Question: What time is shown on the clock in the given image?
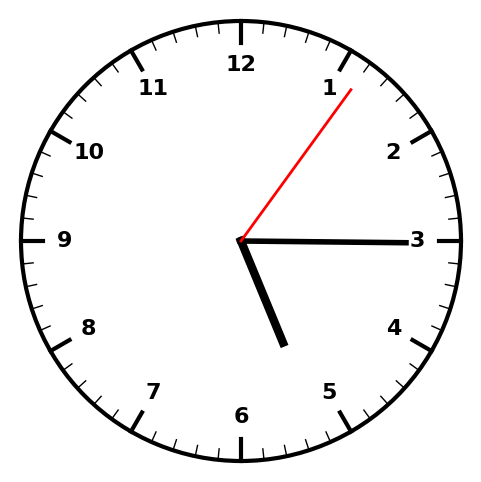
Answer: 05:15:06